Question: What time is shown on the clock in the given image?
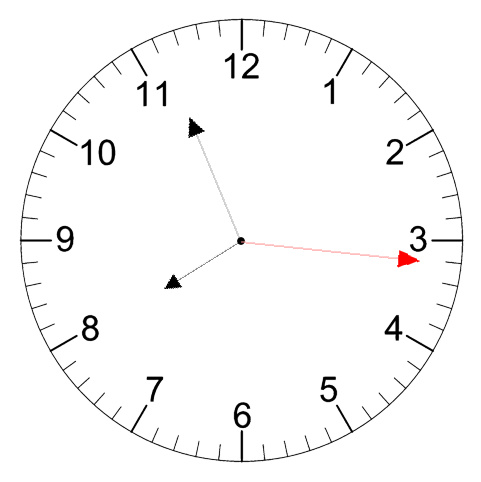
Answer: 07:56:16